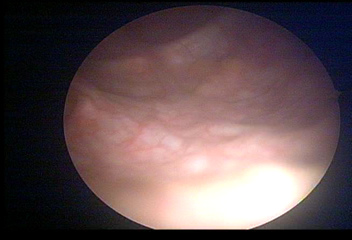
Modality: WLC
Class: Malignant
Subclass: LowGradePapillary
Lesion: L1
Stage: Ta
Morphology: Papillary
Bladder cancer association: Yes
Annotated structures: Tumor